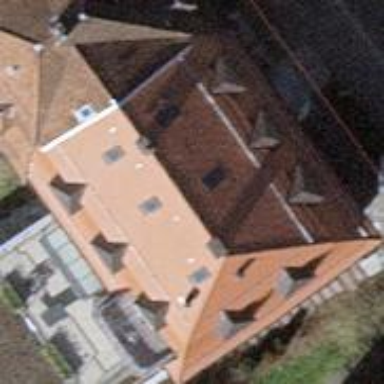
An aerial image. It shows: Building with pyramidal roof shape.